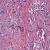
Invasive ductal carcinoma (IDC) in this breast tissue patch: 1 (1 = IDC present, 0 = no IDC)